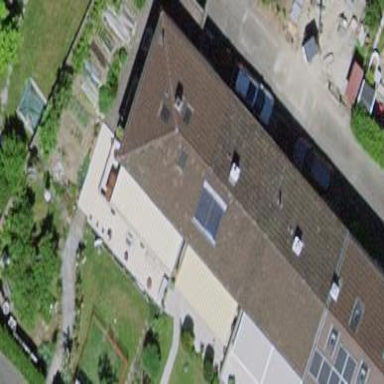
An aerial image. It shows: Residential building with gabled roof made of roof tiles.